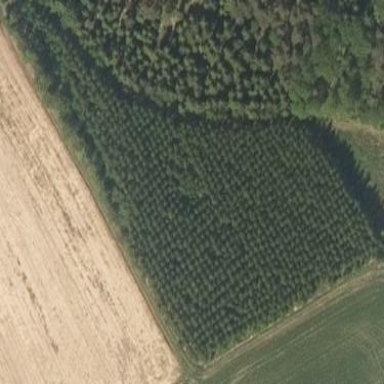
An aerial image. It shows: Deciduous forest dominated by broadleaved trees.